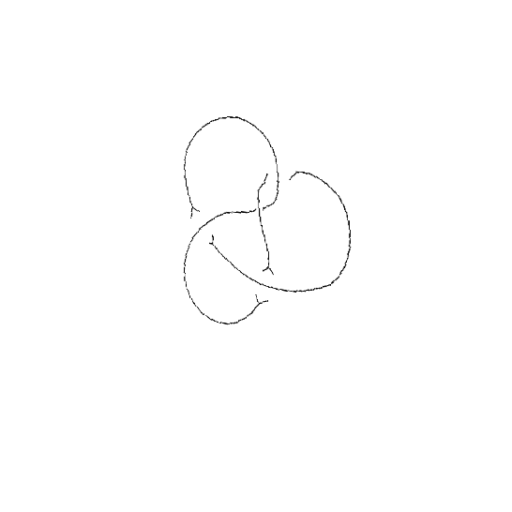
Crossing number: 4